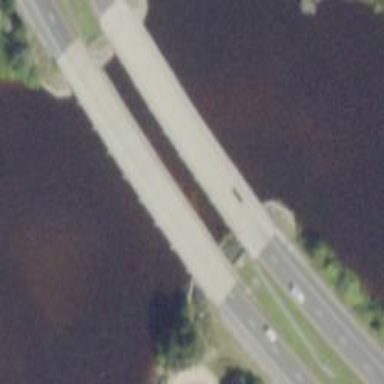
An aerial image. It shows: Primary highway with bridge.